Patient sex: M
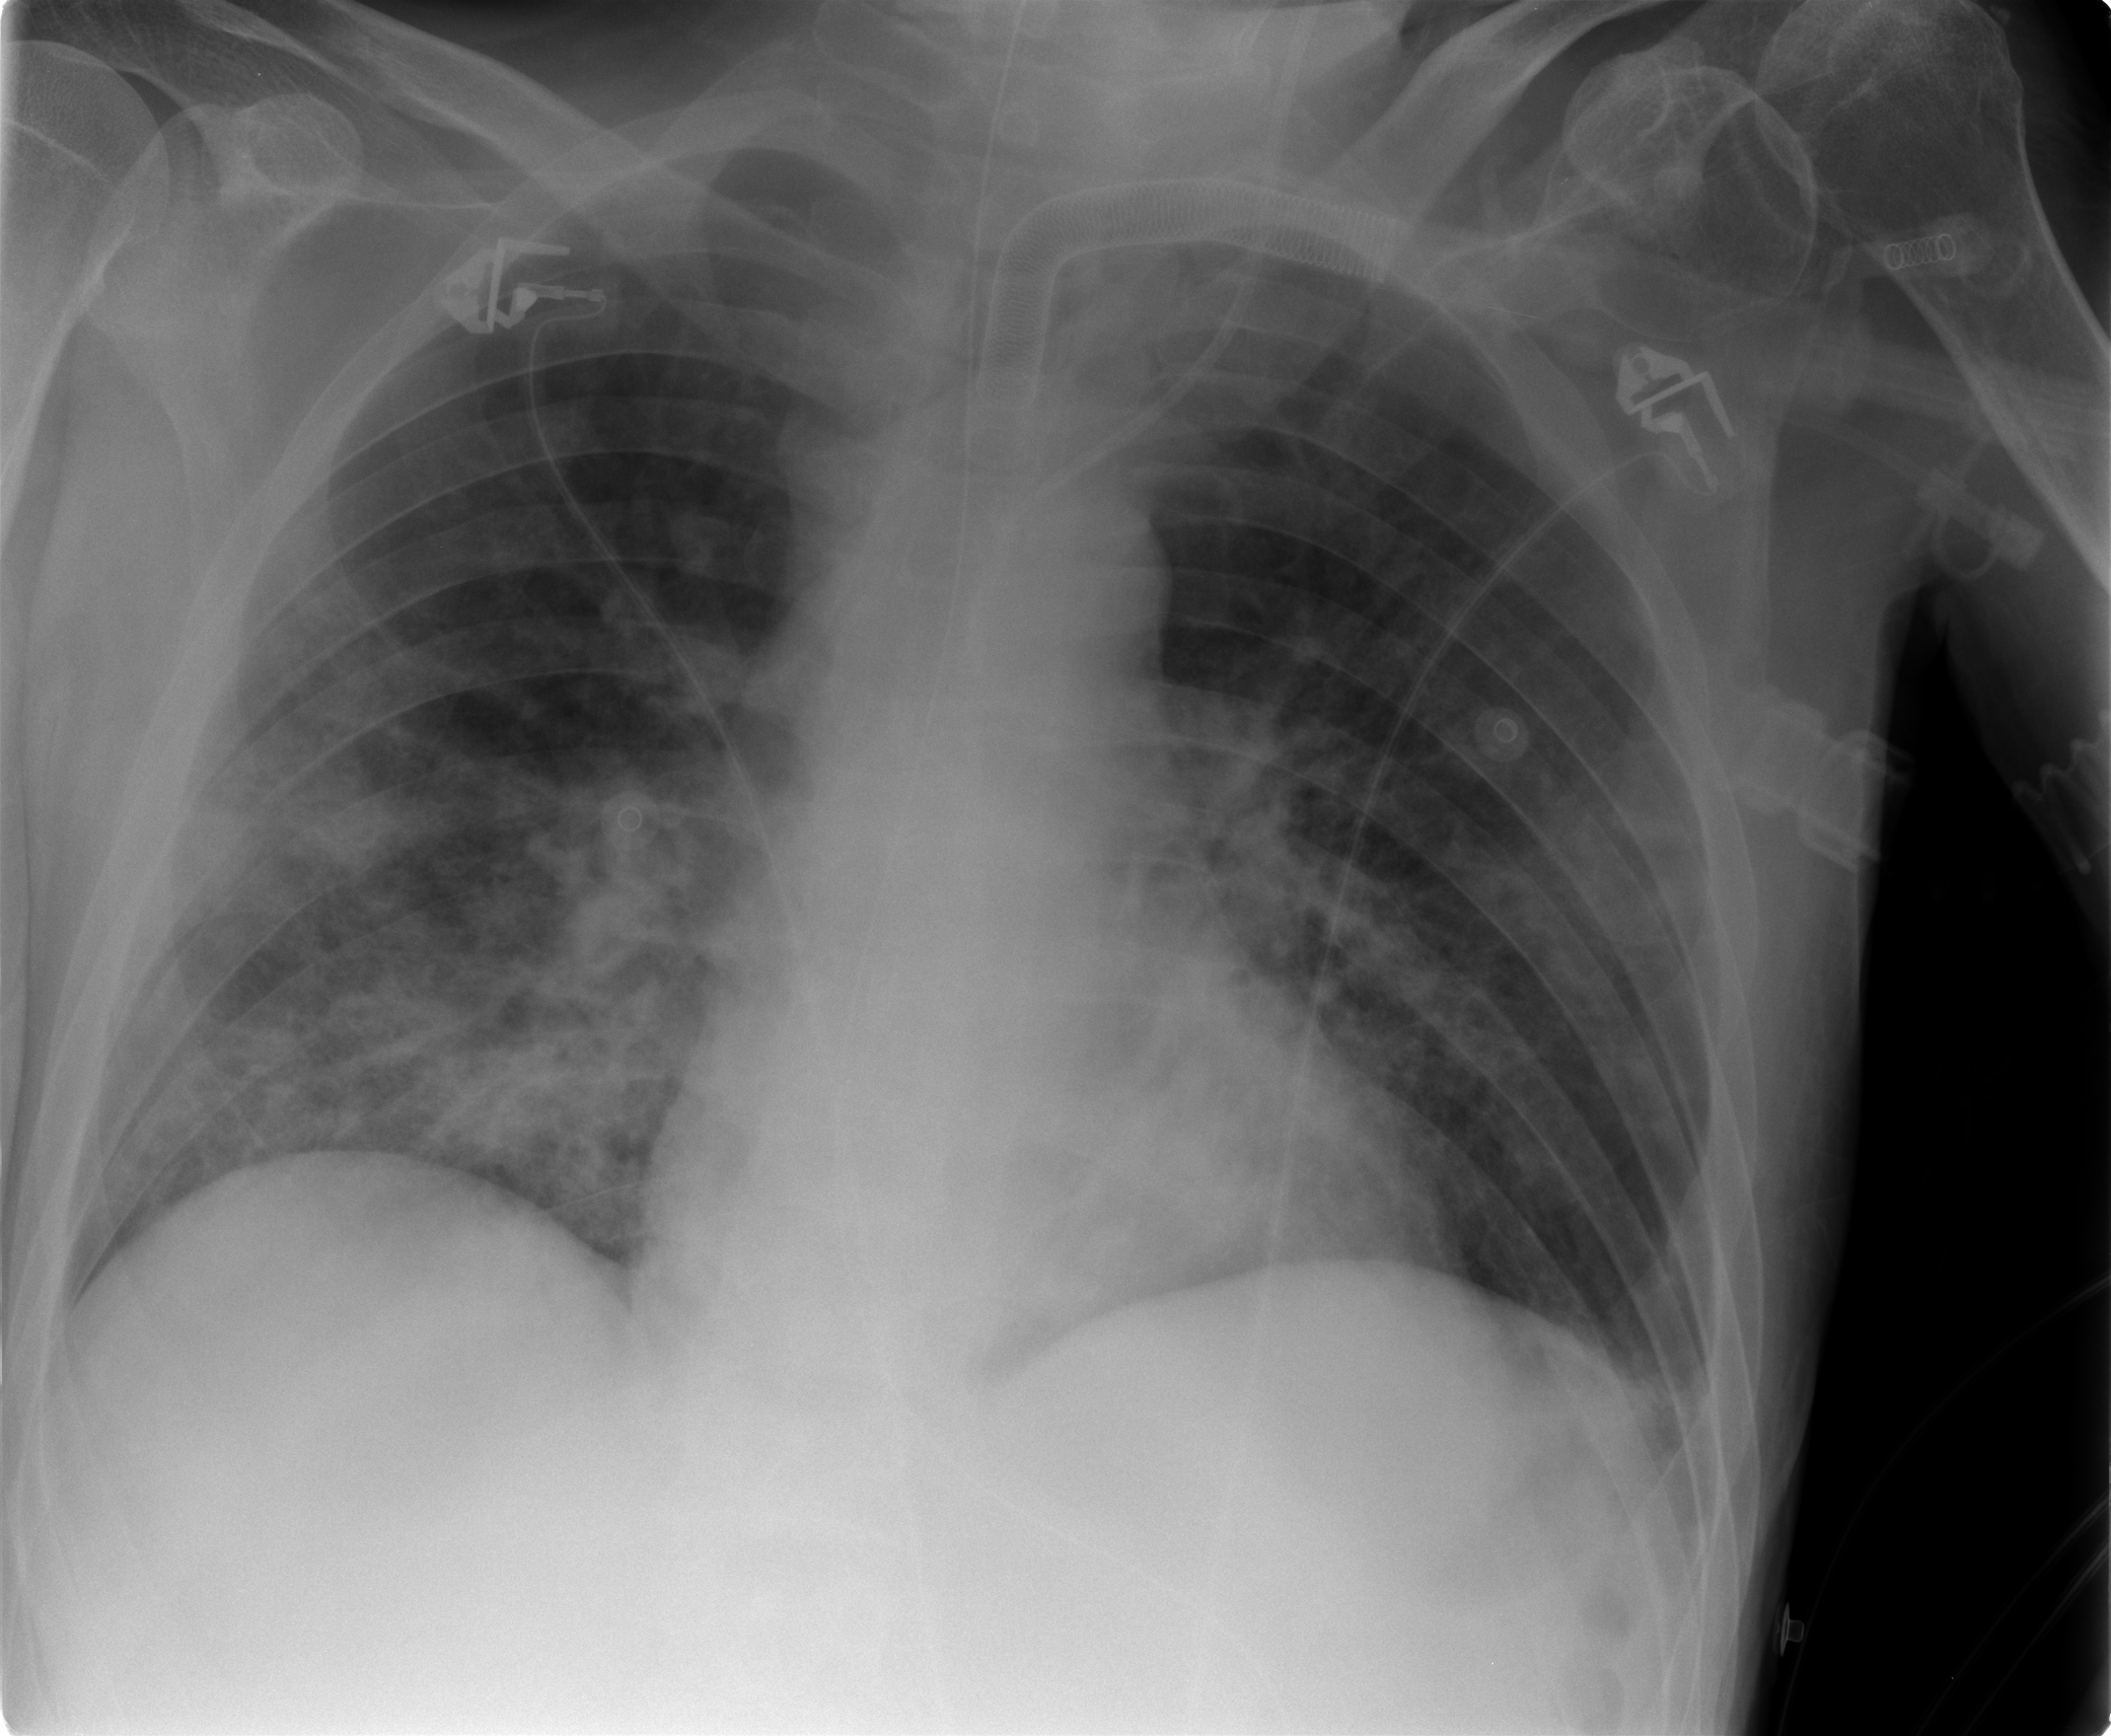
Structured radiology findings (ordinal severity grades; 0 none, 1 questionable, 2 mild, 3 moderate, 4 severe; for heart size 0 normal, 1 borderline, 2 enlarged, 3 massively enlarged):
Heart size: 0
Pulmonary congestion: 2
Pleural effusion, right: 0
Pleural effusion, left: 1
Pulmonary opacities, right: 3
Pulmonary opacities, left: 2
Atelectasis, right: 2
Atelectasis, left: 2